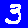
Digit: 3